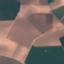
Land use / land cover: AnnualCrop